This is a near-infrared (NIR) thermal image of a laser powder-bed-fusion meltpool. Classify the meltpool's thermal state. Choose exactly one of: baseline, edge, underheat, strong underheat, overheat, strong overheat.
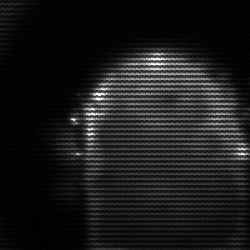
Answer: baseline